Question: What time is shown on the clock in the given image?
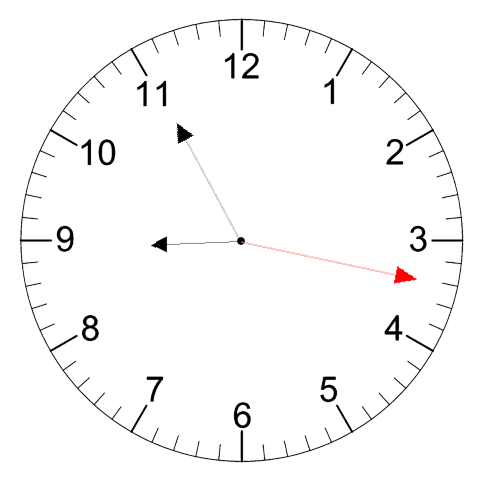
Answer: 08:55:17